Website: lowes
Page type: billing-address
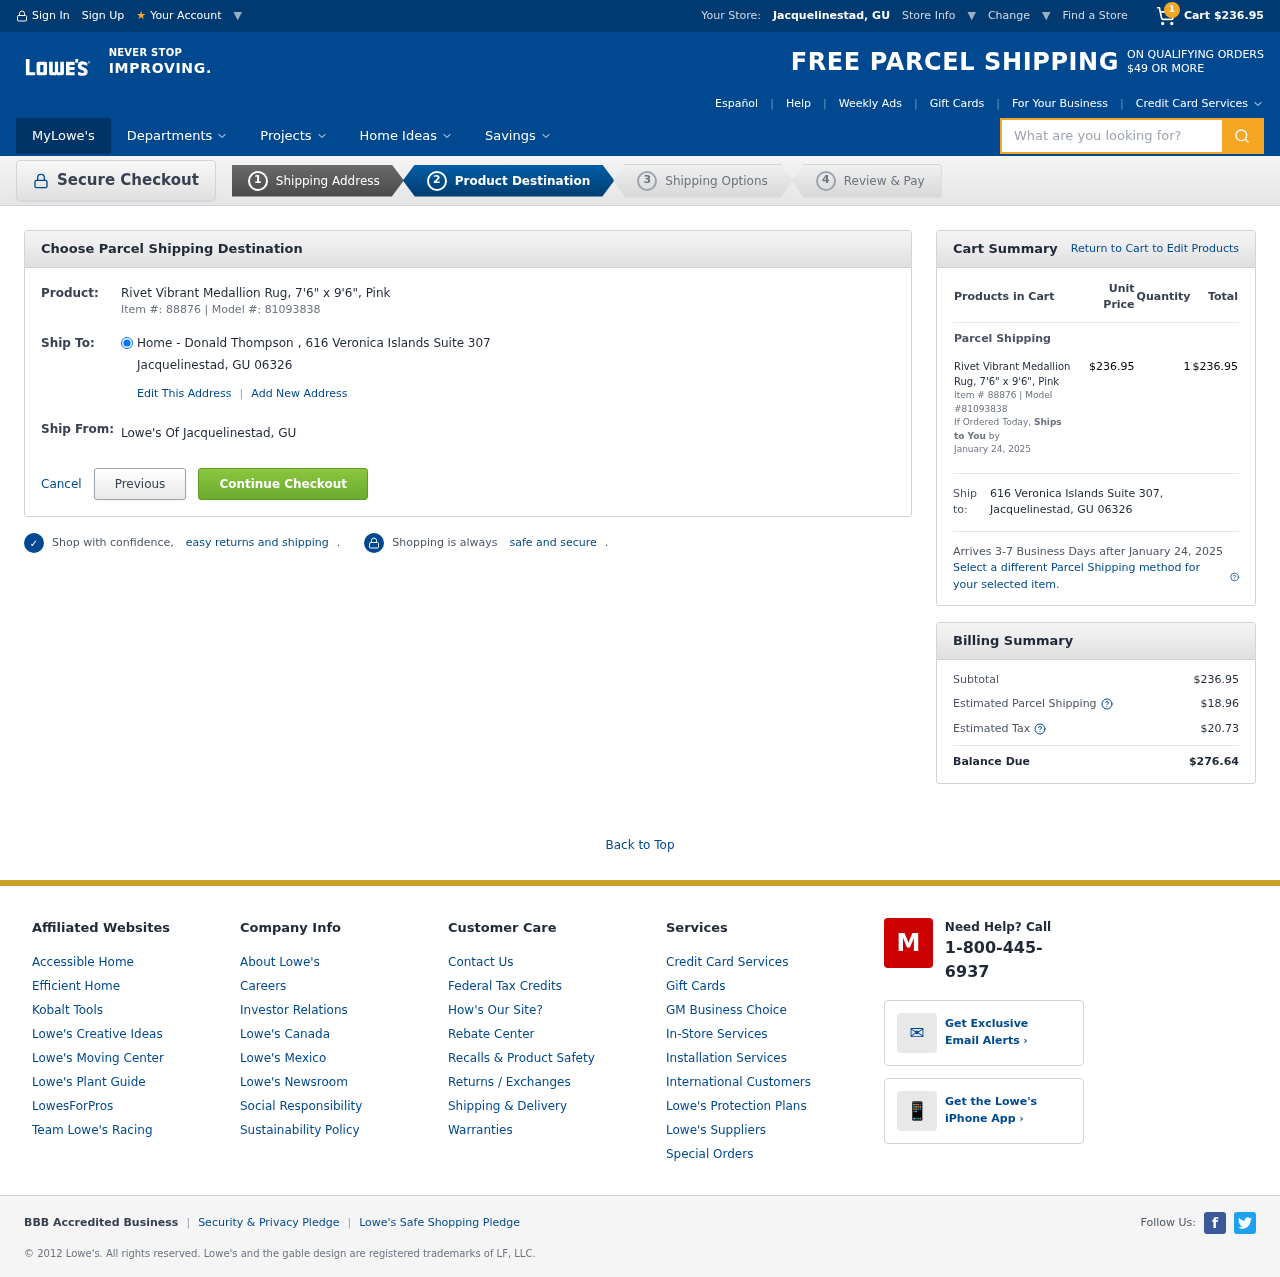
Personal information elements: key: PII_ADDRESS
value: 616 Veronica Islands Suite 307, Jacquelinestad, GU 06326
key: PII_CITY_STATE
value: Jacquelinestad, GU
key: PII_CITY_STATE_ZIP
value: Jacquelinestad, GU 06326
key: PII_FULLNAME
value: Donald Thompson
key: PII_STREET
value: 616 Veronica Islands Suite 307
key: PII_CITY_STATE2
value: Jacquelinestad, GU
Product elements: key: PRODUCT1_NAME
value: Rivet Vibrant Medallion Rug, 7'6" x 9'6", Pink
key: PRODUCT1_PRICE
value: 236.95
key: PRODUCT1_QUANTITY
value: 1
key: PRODUCT1_ITEM_NUMBER
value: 88876
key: PRODUCT1_MODEL_NUMBER
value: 81093838
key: PRODUCT1_NAME2
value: Rivet Vibrant Medallion Rug, 7'6" x 9'6", Pink
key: PRODUCT1_ITEM_NUMBER2
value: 88876
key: PRODUCT1_MODEL_NUMBER2
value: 81093838
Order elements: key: ORDER_NUM_ITEMS
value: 1
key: ORDER_SUBTOTAL
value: $236.95
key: ORDER_SHIPPING_DATE
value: January 24, 2025
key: ORDER_SHIPPING_DATE2
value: January 24, 2025
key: ORDER_SUBTOTAL2
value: $236.95
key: ORDER_SHIPPING_COST
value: $18.96
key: ORDER_TAX
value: $20.73
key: ORDER_TOTAL
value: $276.64
Search elements: key: HEADER_SEARCH
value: What are you looking for?